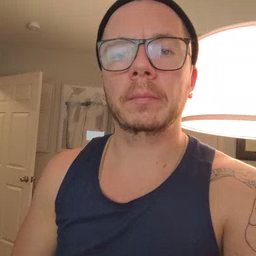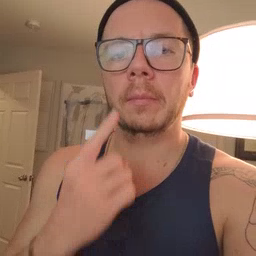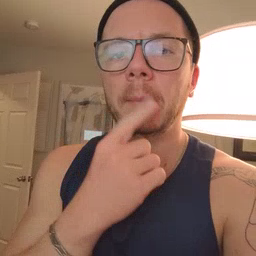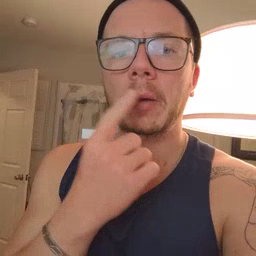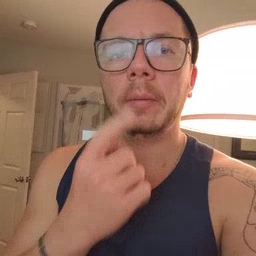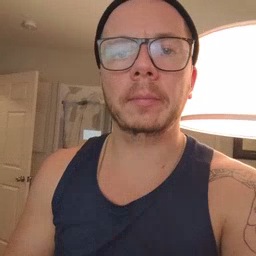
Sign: mouth